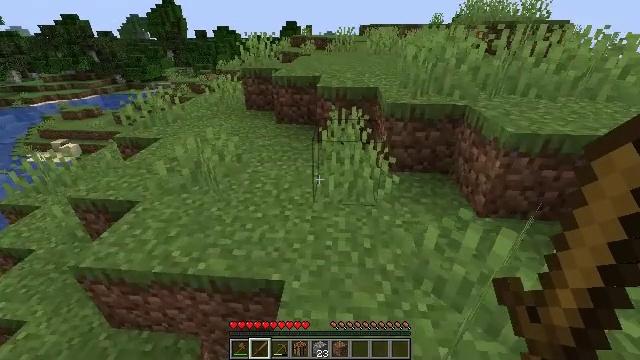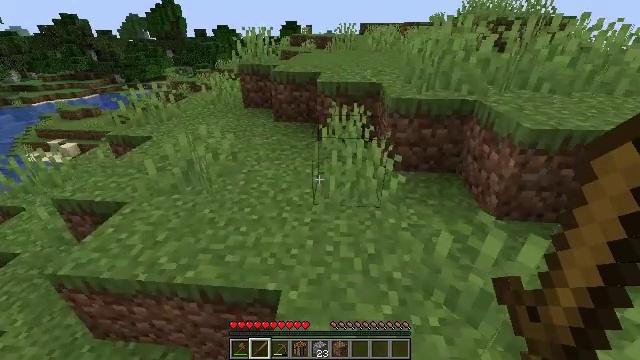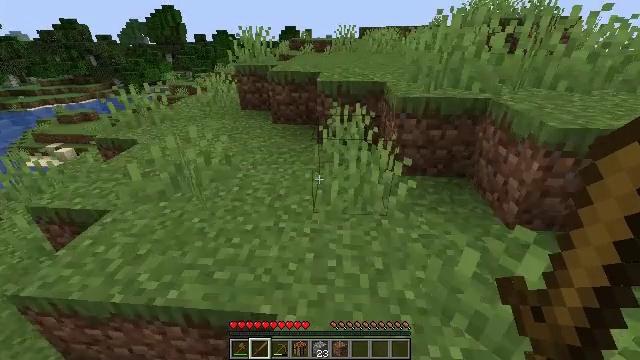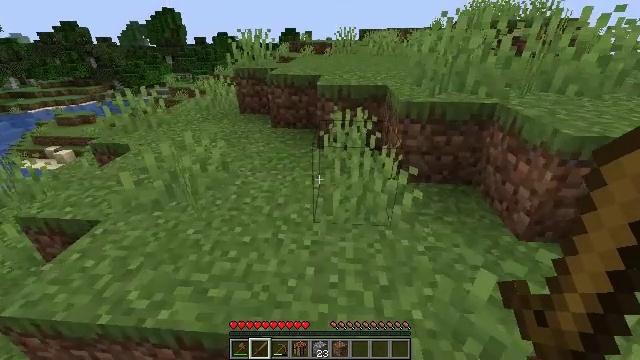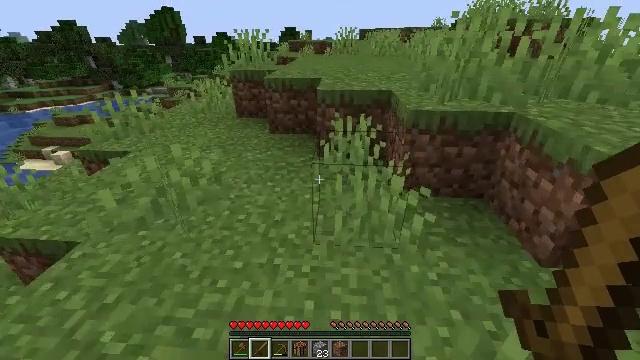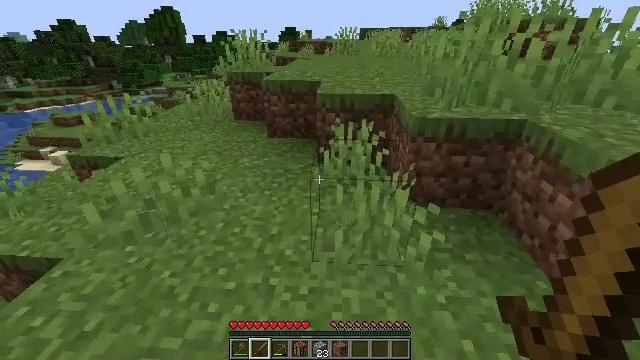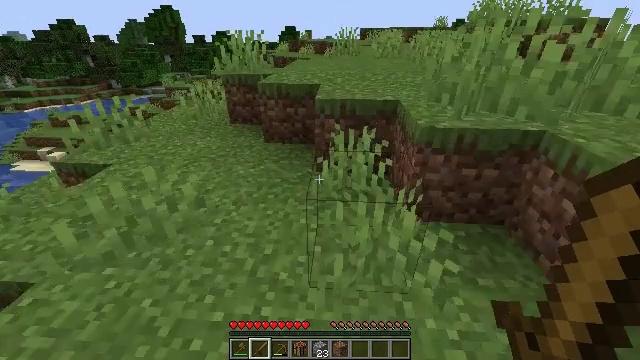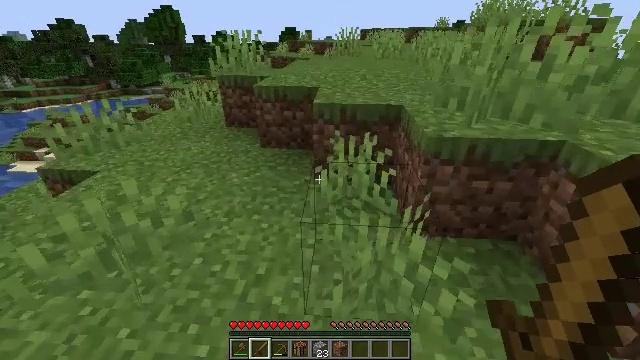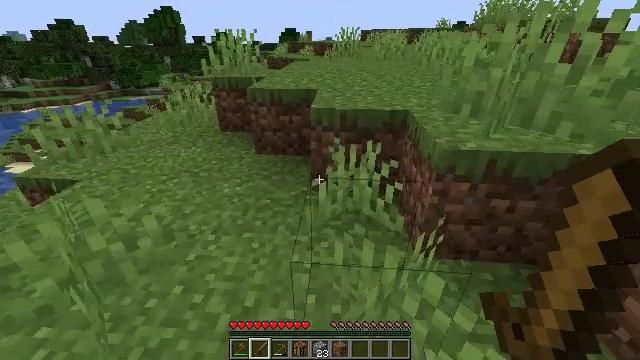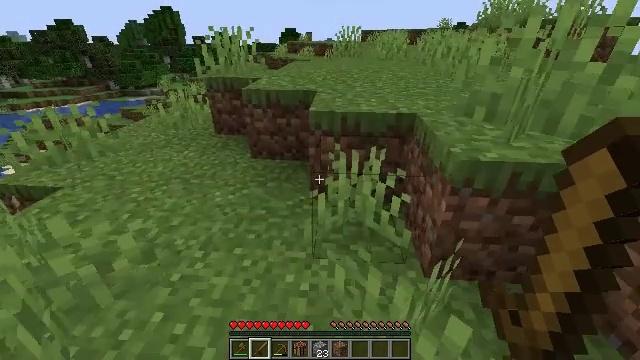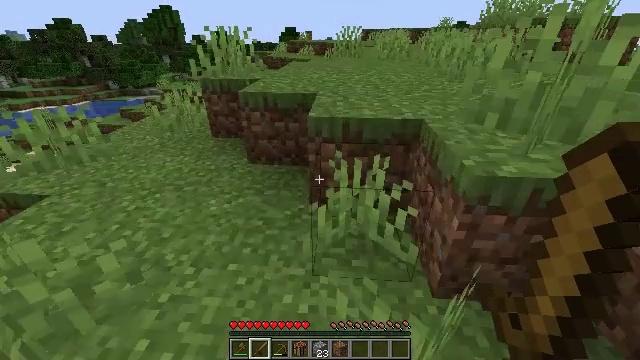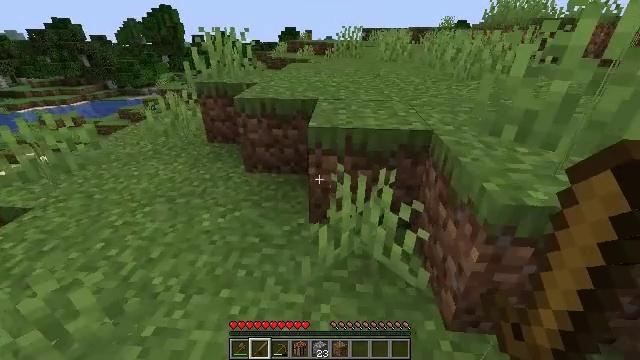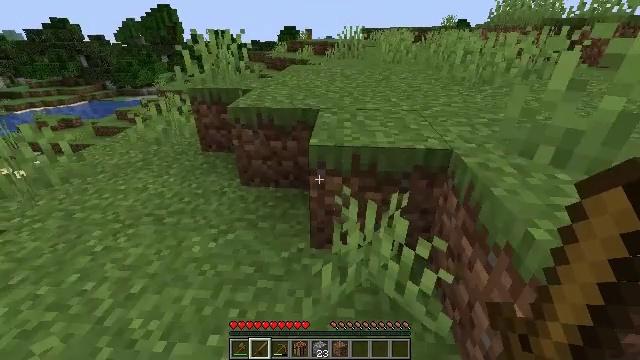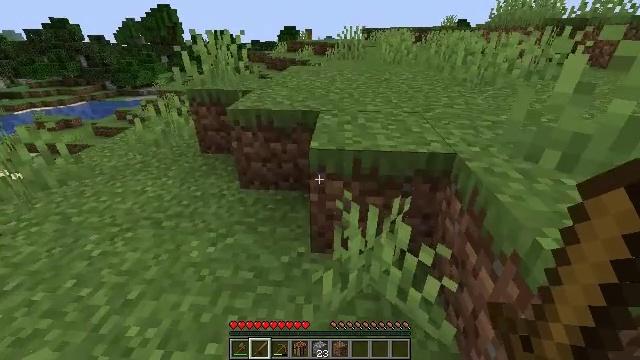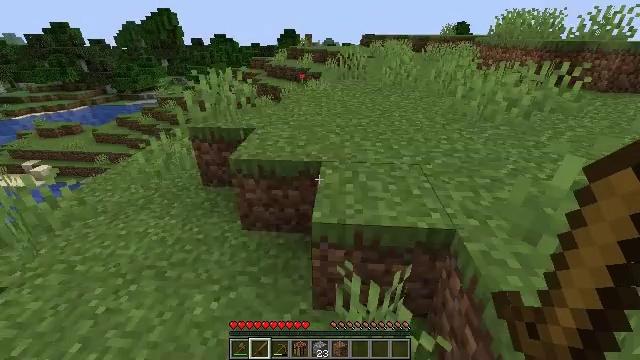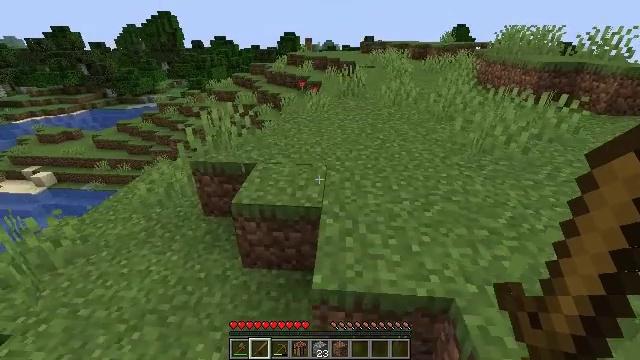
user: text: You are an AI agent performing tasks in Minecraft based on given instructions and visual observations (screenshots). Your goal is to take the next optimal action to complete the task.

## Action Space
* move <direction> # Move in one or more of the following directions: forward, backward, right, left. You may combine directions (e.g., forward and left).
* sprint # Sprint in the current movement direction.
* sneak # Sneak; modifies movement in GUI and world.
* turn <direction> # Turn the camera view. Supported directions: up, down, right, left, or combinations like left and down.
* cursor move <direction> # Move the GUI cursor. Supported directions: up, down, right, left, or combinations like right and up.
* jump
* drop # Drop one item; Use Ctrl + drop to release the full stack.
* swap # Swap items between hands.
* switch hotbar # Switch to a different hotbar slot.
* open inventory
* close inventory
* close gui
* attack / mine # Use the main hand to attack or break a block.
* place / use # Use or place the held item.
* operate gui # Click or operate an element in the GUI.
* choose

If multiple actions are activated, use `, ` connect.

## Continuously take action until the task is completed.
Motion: motion action
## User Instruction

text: Harvest sugar cane from the plant.
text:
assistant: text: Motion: move forward
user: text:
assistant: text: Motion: move forward
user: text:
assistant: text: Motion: move forward
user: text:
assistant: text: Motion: move forward
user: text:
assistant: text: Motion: move forward
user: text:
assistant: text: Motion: move forward
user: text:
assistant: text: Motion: move forward
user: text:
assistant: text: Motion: move forward
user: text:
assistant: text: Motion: move forward
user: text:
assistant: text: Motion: move forward
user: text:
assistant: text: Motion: move forward
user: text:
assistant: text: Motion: move forward
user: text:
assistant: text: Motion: move forward, jump
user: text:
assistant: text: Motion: move forward, jump
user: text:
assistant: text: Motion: move forward, jump
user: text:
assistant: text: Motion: move forward, jump
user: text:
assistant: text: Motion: move forward, jump
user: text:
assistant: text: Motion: move forward
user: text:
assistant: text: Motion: move forward
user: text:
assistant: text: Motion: move forward
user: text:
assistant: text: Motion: move forward
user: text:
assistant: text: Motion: move forward
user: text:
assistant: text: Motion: move forward
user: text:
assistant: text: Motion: move forward
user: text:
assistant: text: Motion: move forward
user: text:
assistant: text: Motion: move forward
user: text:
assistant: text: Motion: move forward
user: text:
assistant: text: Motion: move forward
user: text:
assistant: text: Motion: move forward, jump
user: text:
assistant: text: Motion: move forward, jump